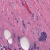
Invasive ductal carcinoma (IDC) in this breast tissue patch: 1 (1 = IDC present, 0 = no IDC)